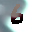
Label: 6